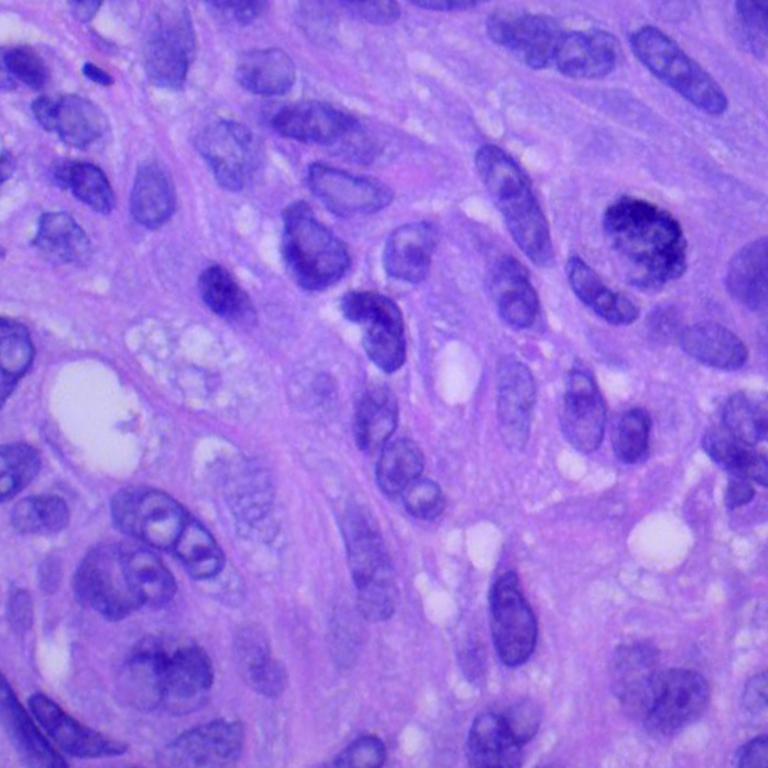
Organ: lung
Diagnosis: squamous carcinomas